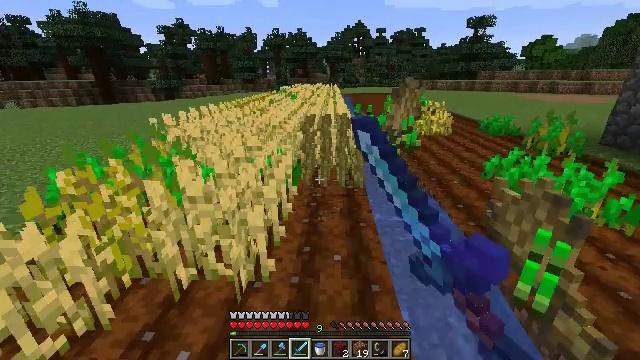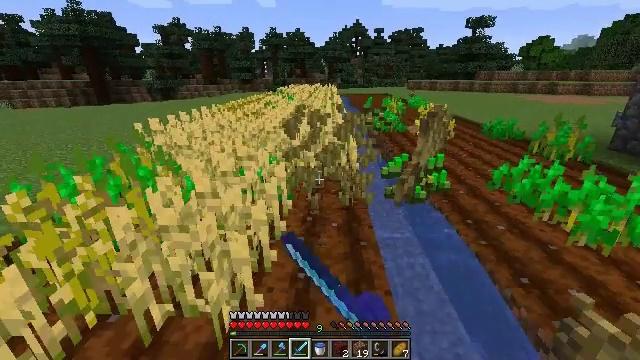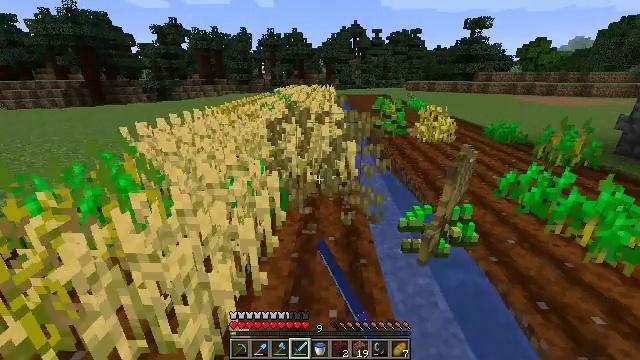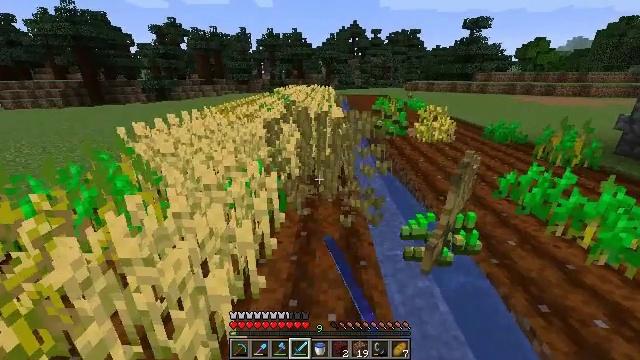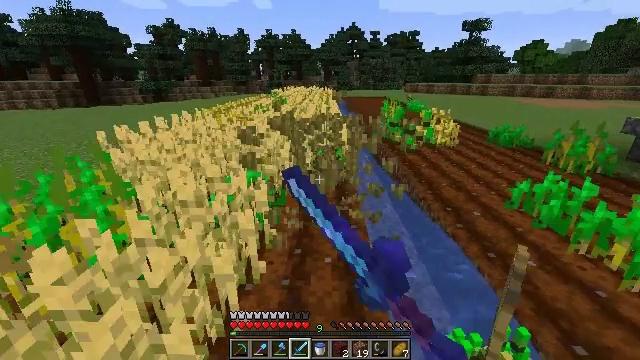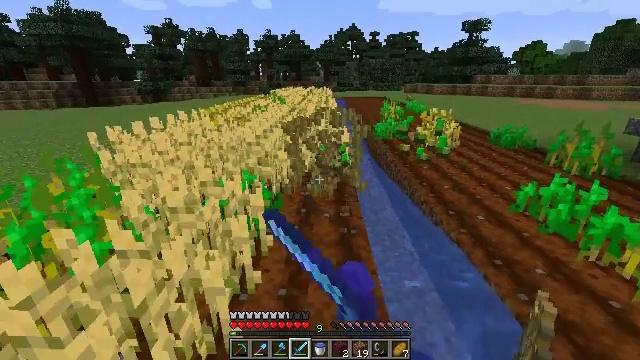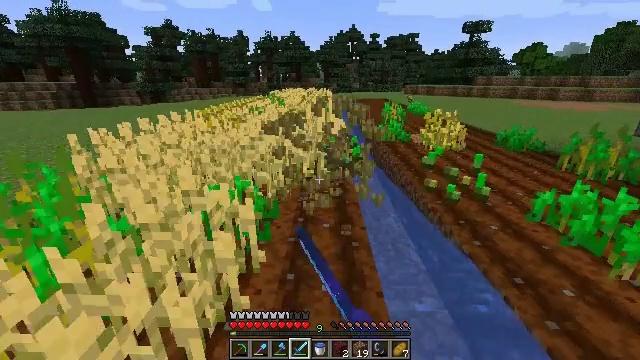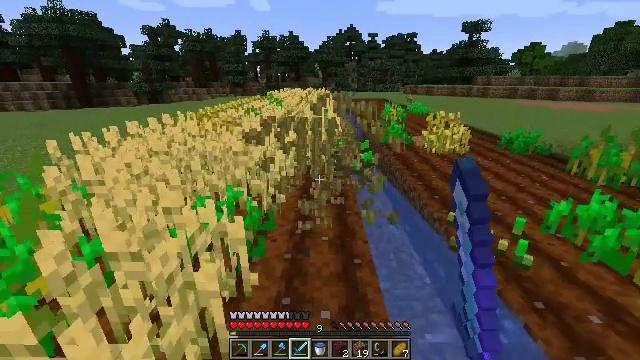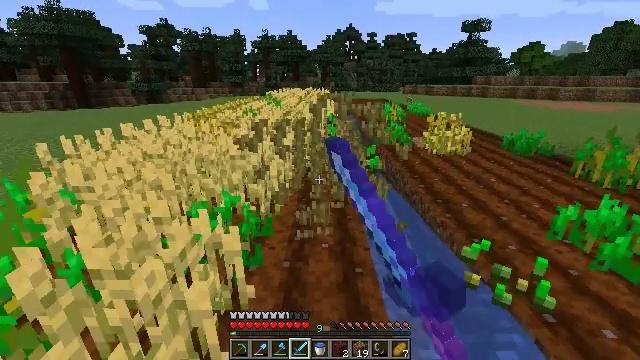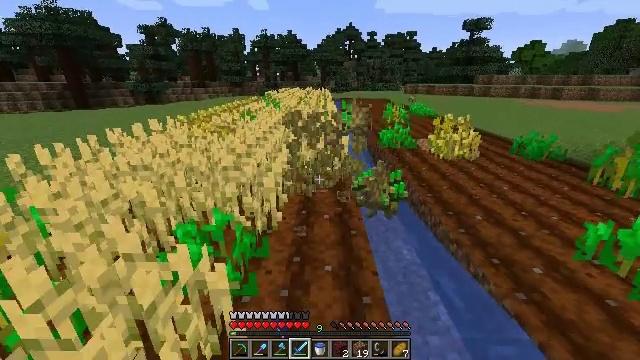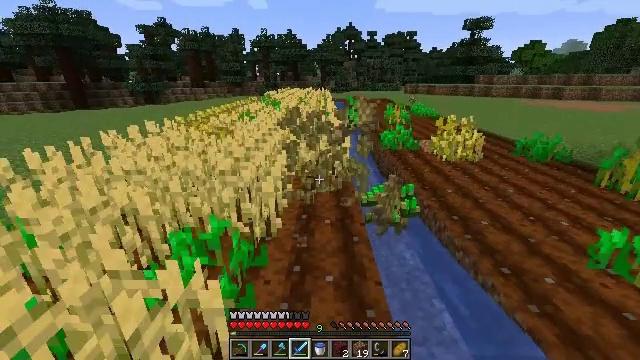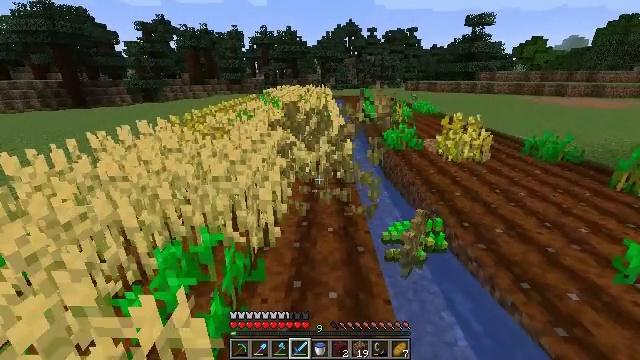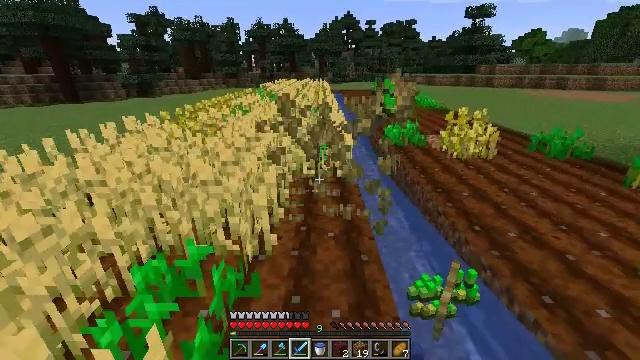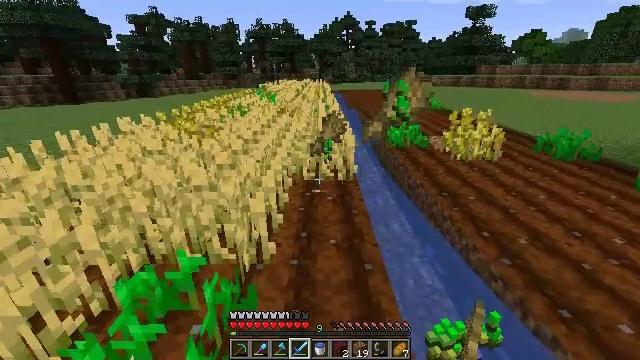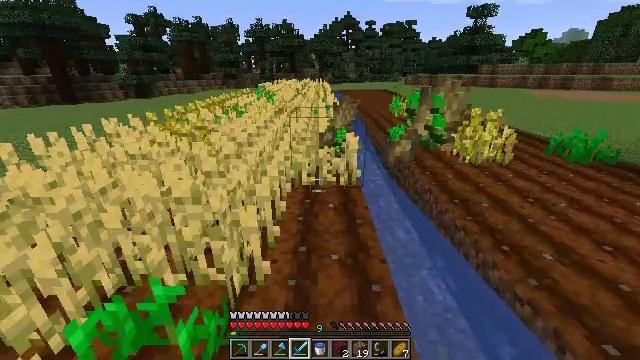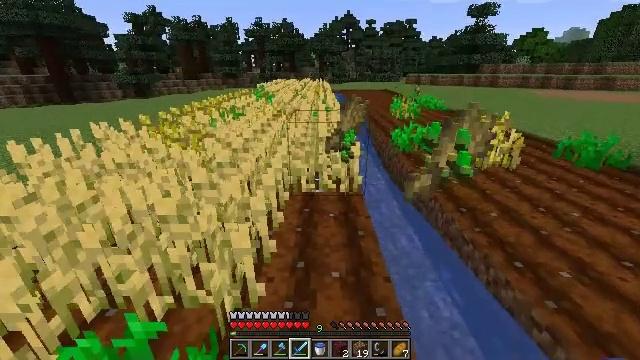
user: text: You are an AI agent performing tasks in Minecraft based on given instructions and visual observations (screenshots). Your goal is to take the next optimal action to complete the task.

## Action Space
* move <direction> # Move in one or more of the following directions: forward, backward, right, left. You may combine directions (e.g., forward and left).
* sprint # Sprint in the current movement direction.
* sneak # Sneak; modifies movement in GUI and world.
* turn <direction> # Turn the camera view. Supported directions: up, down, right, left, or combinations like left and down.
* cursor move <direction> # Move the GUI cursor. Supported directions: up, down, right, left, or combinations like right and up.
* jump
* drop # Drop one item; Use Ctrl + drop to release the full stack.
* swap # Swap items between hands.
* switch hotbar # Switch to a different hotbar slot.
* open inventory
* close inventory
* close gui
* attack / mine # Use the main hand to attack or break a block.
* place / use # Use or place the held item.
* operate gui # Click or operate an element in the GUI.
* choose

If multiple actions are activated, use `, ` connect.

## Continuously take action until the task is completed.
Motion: motion action
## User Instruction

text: Get wheat from the farmland.
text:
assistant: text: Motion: move forward, attack / mine
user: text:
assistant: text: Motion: move forward, attack / mine
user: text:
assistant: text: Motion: move forward, attack / mine
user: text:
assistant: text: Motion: move forward, attack / mine
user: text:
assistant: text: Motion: move forward, attack / mine
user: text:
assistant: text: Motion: move forward, attack / mine
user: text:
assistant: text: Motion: move forward, attack / mine
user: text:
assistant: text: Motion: move forward
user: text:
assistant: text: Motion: move forward
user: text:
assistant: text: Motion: move forward
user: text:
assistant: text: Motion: move forward
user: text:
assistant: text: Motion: move forward, turn down
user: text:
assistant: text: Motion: move forward
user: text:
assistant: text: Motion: move forward
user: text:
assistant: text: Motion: move forward
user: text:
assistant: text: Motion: move forward
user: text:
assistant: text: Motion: move forward
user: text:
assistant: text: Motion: move forward
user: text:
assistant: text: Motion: move forward
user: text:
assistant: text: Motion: move forward
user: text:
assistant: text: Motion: move forward
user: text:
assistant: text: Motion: move forward
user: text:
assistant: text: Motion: move forward
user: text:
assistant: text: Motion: move forward
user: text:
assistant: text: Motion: move forward, attack / mine
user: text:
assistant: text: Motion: move forward, attack / mine
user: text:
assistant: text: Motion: move forward, attack / mine
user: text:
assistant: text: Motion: move forward, attack / mine
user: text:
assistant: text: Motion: move forward, attack / mine
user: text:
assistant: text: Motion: move forward, attack / mine